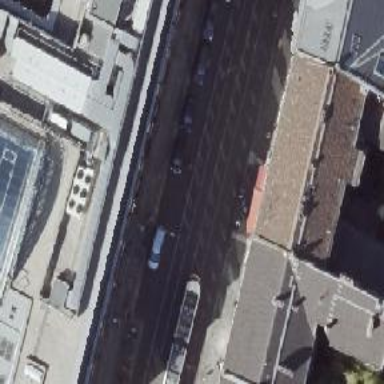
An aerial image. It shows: Tram stop.